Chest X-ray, PA view. Patient: 82 years old, sex F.
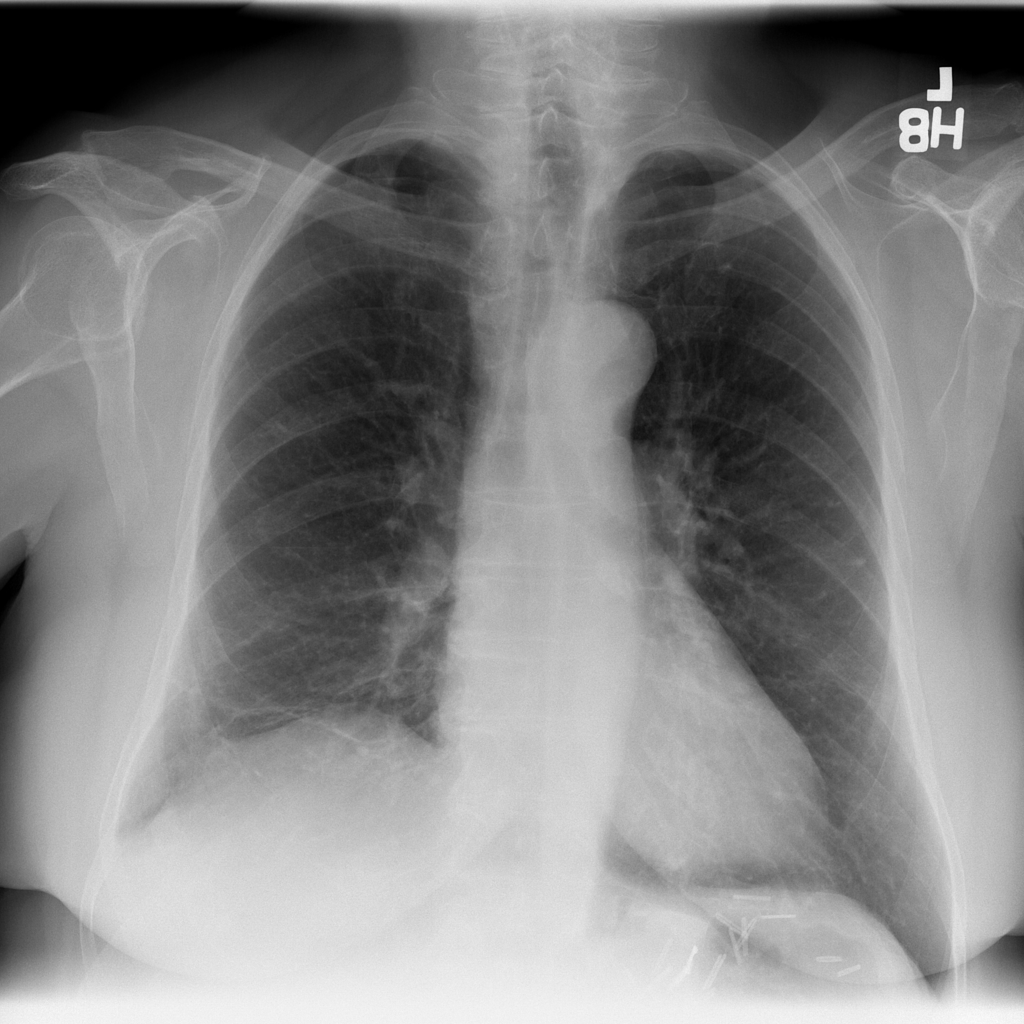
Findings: Emphysema